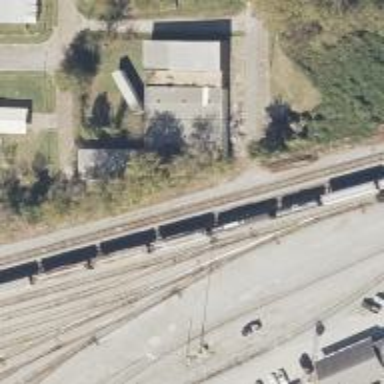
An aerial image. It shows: Railway yard in service.